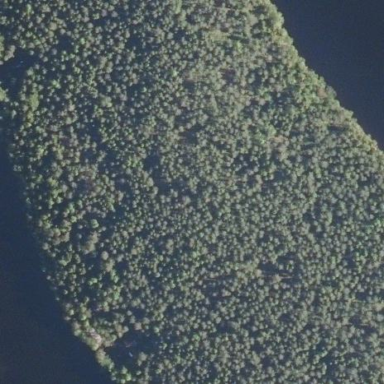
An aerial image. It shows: Serene woodland landscape.